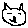
Label: cat